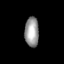
Tissue: lung
Cell type: Epithelial cells
Senescence score: 0.1874
Nuclear area (px): 408
Mean DAPI intensity: 154.735